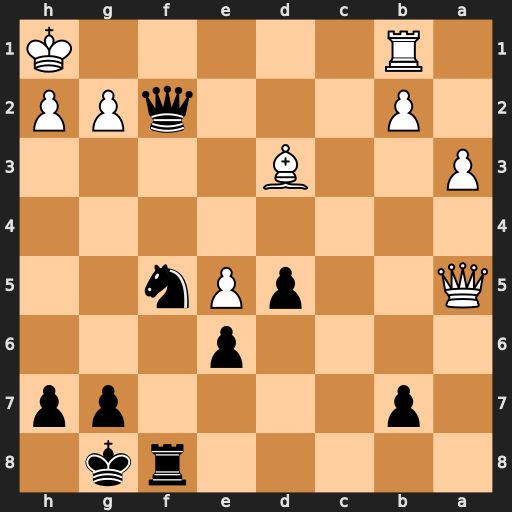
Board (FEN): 5rk1/1p4pp/4p3/Q2pPn2/8/P2B4/1P3qPP/1R5K
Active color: b
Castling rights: -
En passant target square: -
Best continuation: Ne3